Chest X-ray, PA view. Patient: 68 years old, sex M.
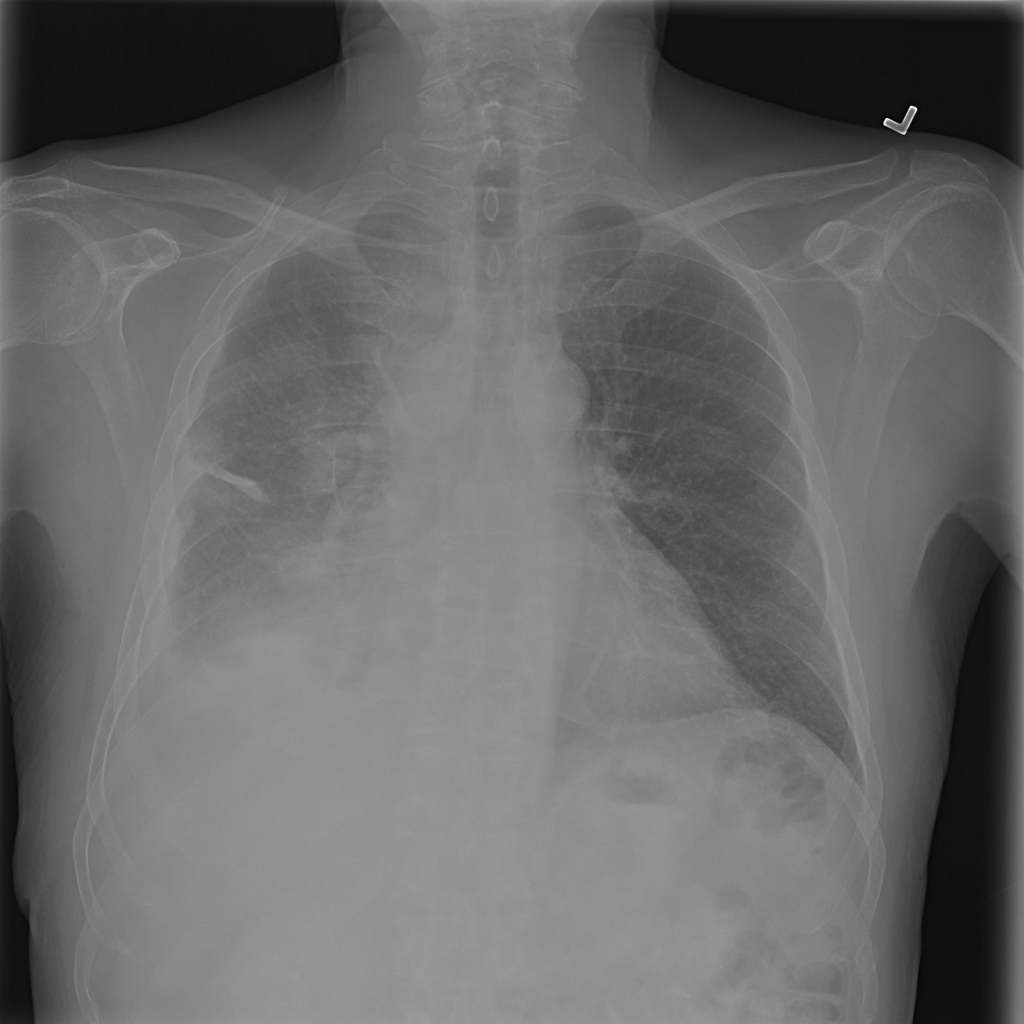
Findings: Pleural_Thickening